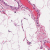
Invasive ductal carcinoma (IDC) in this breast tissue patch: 0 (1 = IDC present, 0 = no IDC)